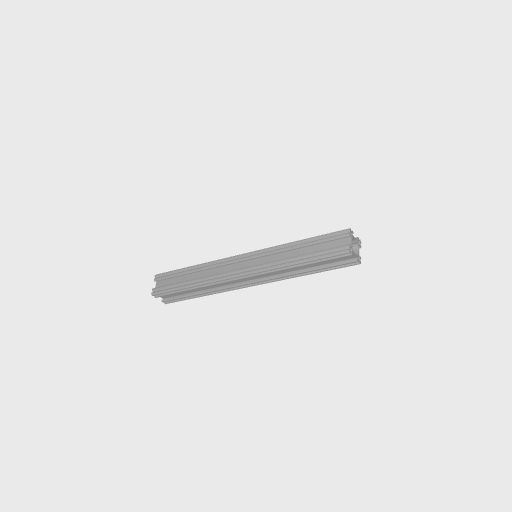
Part: GoRAIL216